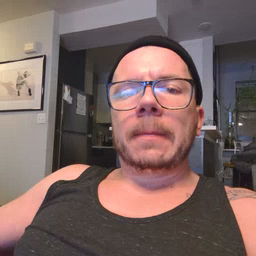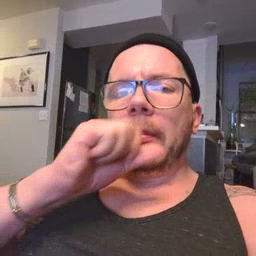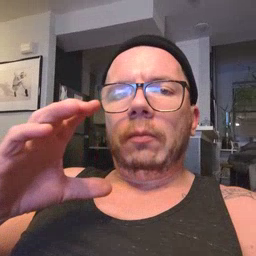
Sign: balloon